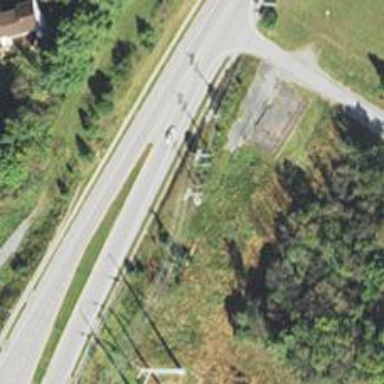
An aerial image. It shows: Power pole.